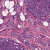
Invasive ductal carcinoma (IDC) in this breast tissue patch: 1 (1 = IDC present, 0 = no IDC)